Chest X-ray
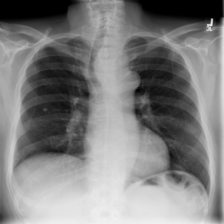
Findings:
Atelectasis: negative
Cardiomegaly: negative
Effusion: negative
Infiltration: negative
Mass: negative
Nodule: negative
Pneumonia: negative
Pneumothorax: negative
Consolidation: negative
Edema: negative
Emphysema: negative
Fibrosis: negative
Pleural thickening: negative
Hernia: negative